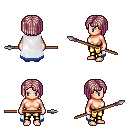
a pixel art fantasy rpg character, female body template, human, light skin, white trimmed cape, gold greaves, white blonde pageboy hairstyle, spear, four views (front, back, left, right), 2x2 character sprite sheet, small pixel art, hard edges, no anti-aliasing